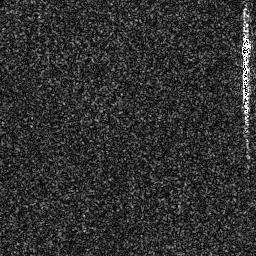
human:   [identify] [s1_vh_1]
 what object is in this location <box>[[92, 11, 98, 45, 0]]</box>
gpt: <ref>1 medium ship at the top right</ref>